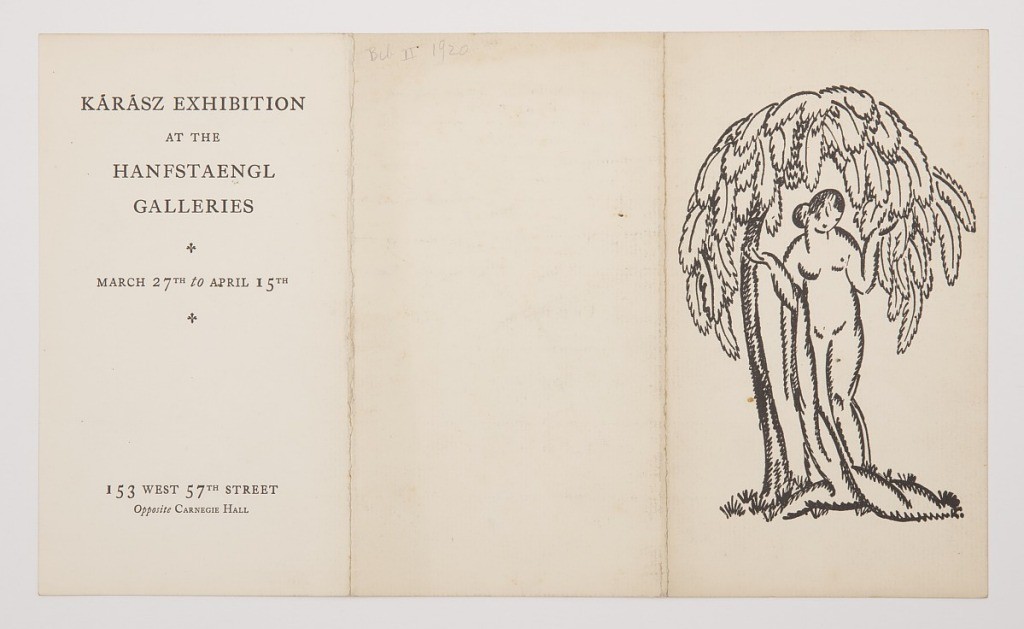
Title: Catalogue for the Karasz Exhibition, Hanfstaengl Galleries, New York, NY
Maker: Ilonka Karasz, American, born Hungary, 1896–1981
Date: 1920
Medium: Lithograph on cardstock
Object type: Print
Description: Tri-fold booklet with printed black text throughout. One large reproduction of a linoleum cut print featuring a female nude standing underneath a curving leafy tree, her arms bent upwards, a robe draped over her right arm. Printed details contain the dates and title of the exhibition and titles of the included prints.